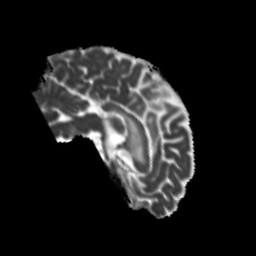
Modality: MD
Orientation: sagittal
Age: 48
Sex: male
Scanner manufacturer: siemens
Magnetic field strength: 3 T
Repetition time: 5.25 s
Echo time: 0.08 s